Question: I'm trying to create a homework planner app that has two types of TableCellViews in a View Based NSTableView. One type is a narrow bar that just has a label of what subject the below homework is for, and the other type is a row to input homework items. (I'll include a screenshot below.)
My question is: when creating new rows in a TableView, how do you specify which type of row you'd like to create? I'm assuming it has something to do with identifiers, but I can't find any information on how to use them in this way.
This is basically how it would look:

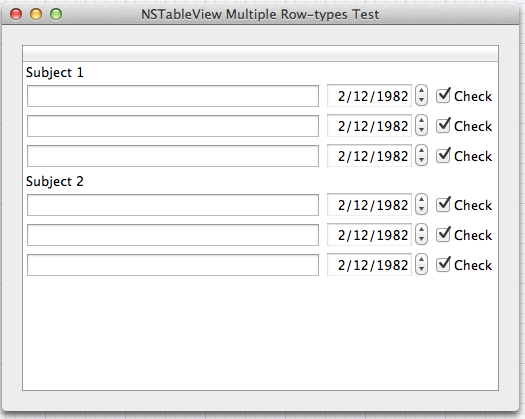
Answer: You are on the right track with the identifiers. Here's how you use them.
First setup your NSTableView with your specific row types (as you've probably already done). In the screenshot below I made one row with a title and description and another with a few buttons.

Next, you need to setup the desired identifiers. Click the first row in Interface Builder and select the Identity Inspector. Pick a unique identifier for your first row. Do the same for the other(s).

Finally, in your implementation create a new row of a specific type using the following code:
'''
#pragma mark - NSTableViewDelegate
- (NSView *)tableView:(NSTableView *)tableView
viewForTableColumn:(NSTableColumn *)tableColumn
row:(NSInteger)row {
NSTableCellView *cell;
if(someCondition == YES) {
cell = [self.tableView makeViewWithIdentifier:@"ButtonRow" owner:self];
} else {
cell = [self.tableView makeViewWithIdentifier:@"TitleDescriptionRow" owner:self];
}
return cell;
}
'''
If you're looking for a more in depth tutorial, check out <URL>.